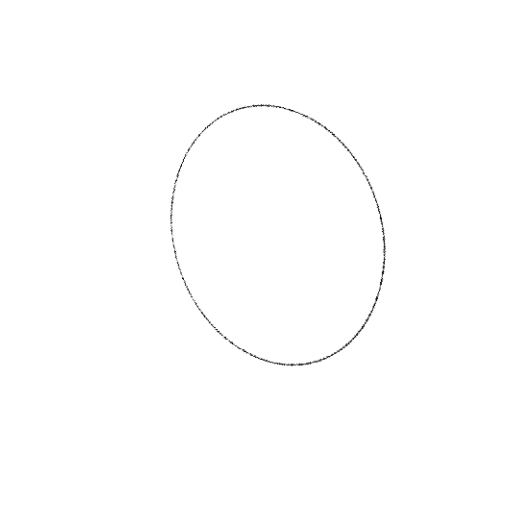
Crossing number: 0